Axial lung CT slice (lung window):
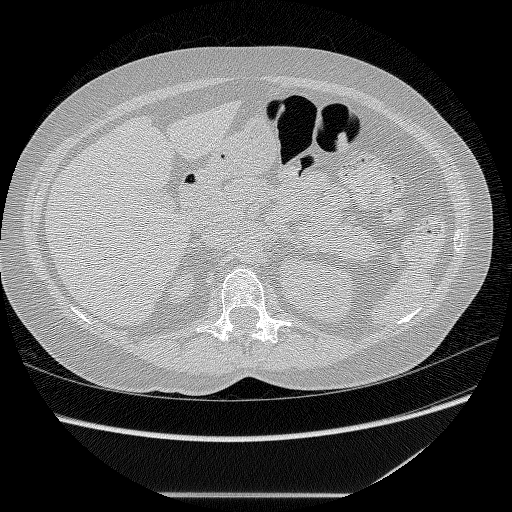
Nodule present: no